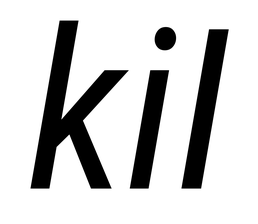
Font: Roboto-Italic_Condensed_Italic